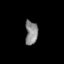
Tissue: lung
Cell type: T cells
Senescence score: 0.2001
Nuclear area (px): 296
Mean DAPI intensity: 134.777